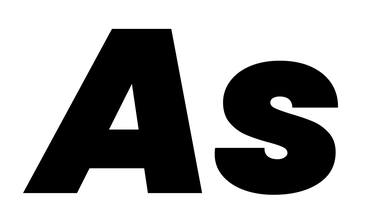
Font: Poppins-BlackItalic